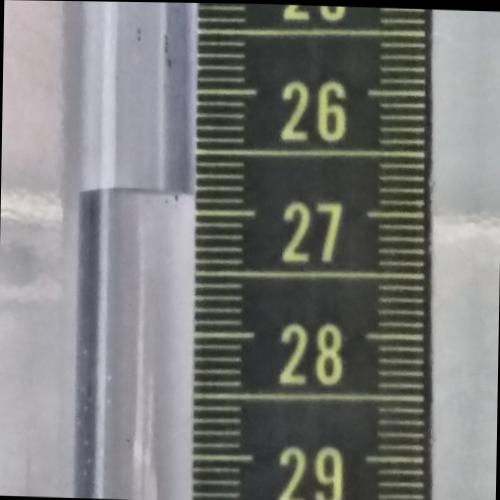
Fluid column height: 26.9 cm